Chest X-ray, PA view. Patient: 33 years old, sex M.
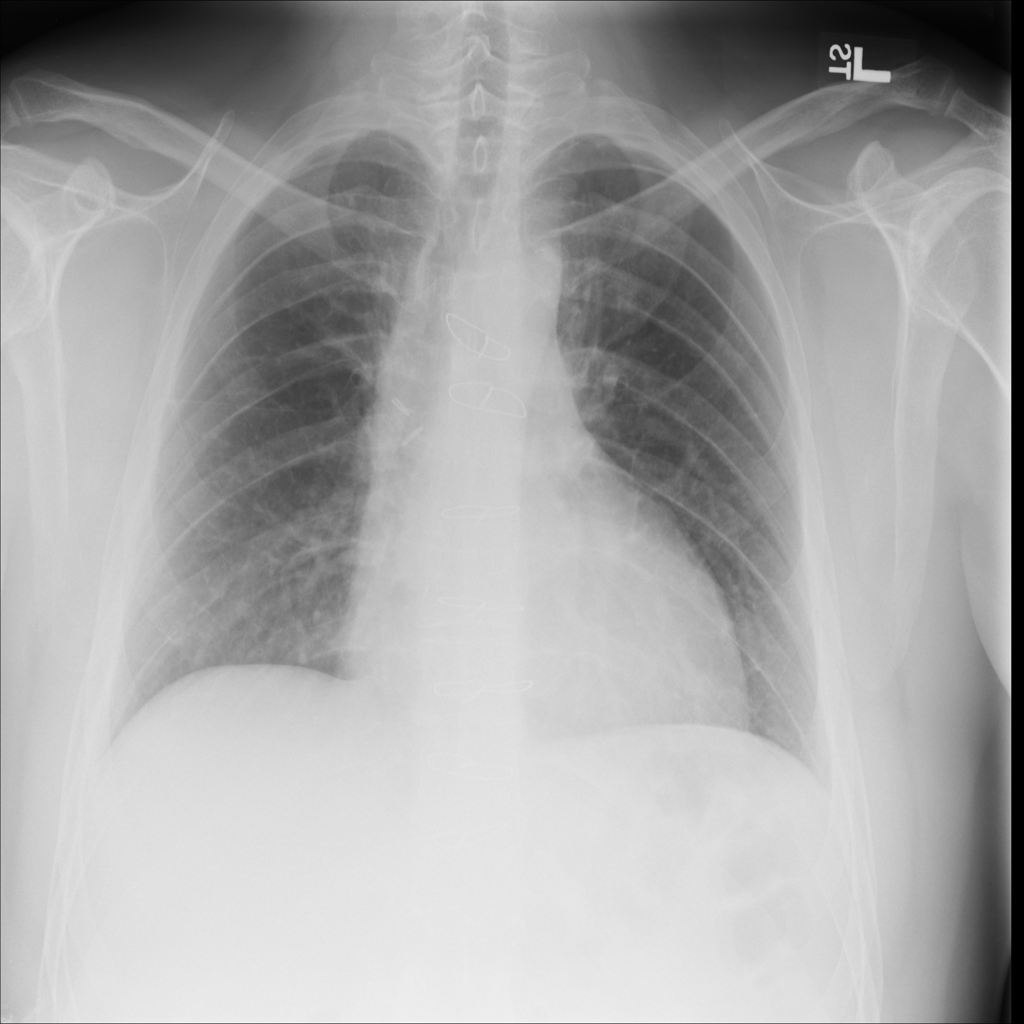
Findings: No Finding